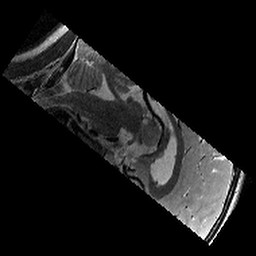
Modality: T2w
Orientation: sagittal
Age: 12
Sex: female
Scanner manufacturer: siemens
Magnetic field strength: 3 T
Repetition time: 8.46 s
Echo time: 0.067 s